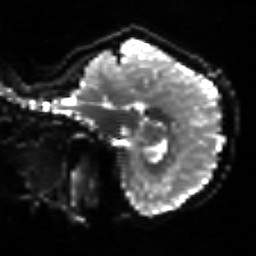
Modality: sbref
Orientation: sagittal
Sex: male
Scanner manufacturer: siemens
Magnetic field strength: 3 T
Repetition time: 5 s
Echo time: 0.071 s